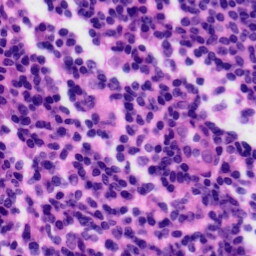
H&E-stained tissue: Tonsil